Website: lowes
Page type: review-order
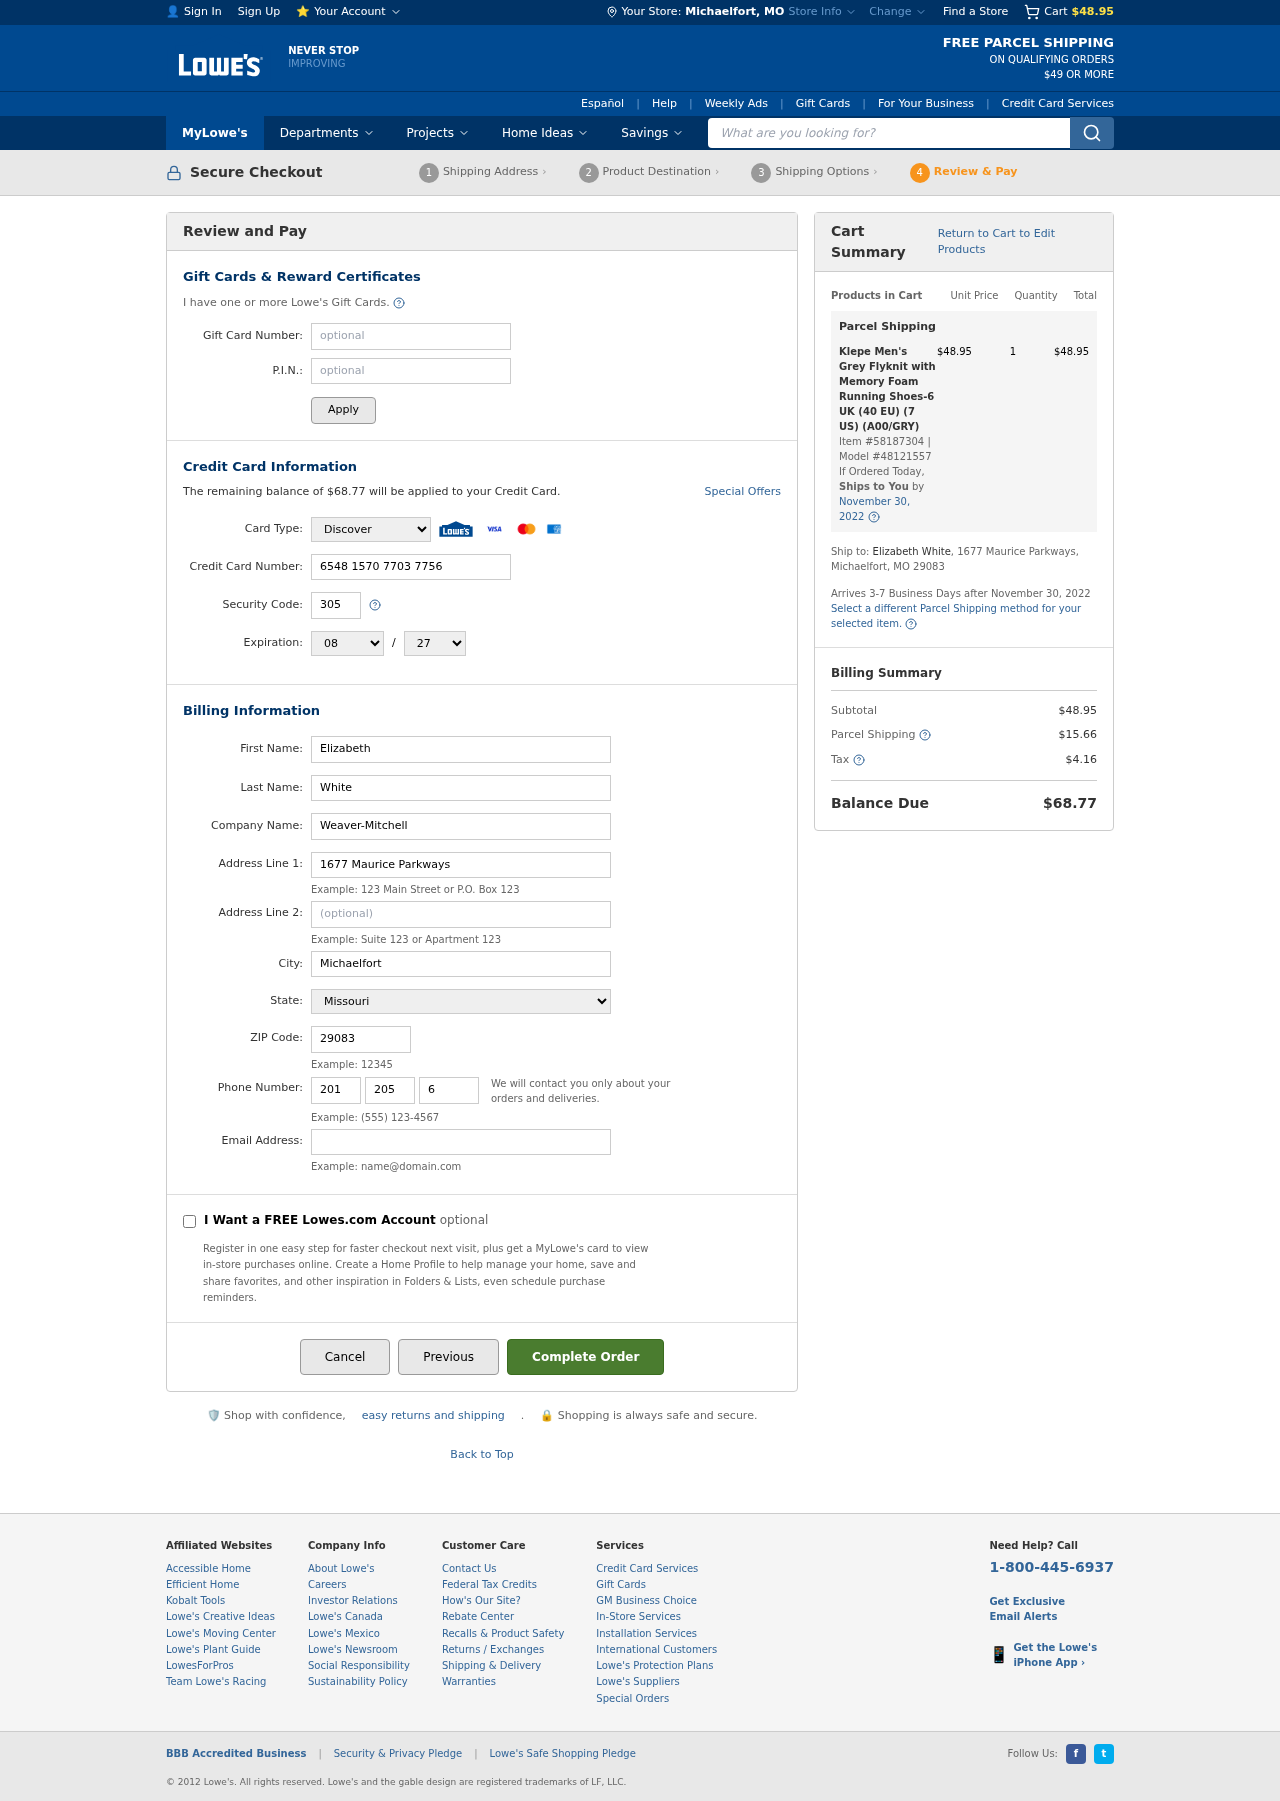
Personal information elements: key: PII_CARD_CVV
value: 305
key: PII_CARD_EXPIRY_MONTH
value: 08
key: PII_CARD_EXPIRY_YEAR
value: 27
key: PII_CARD_NUMBER
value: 6548 1570 7703 7756
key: PII_CARD_TYPE
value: Discover
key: PII_CITY
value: Michaelfort
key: PII_CITY_STATE
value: Michaelfort, MO
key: PII_COMPANY
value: Weaver-Mitchell
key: PII_EMAIL
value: elizabeth.white@hotmail.com
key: PII_FIRSTNAME
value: Elizabeth
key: PII_LASTNAME
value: White
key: PII_PHONE_AREA
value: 201
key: PII_PHONE_PREFIX
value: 205
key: PII_PHONE_SUFFIX
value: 6820
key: PII_POSTCODE
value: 29083
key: PII_STATE
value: Missouri
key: PII_STREET
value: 1677 Maurice Parkways
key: PII_STREET2
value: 1677 Maurice Parkways
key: PII_FULLNAME2
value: Elizabeth White
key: PII_STATE_ABBR
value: MO
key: PII_POSTCODE_FULL
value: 29083
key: PII_CITY_STATE_ZIP
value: Michaelfort, MO 29083
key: PII_POSTCODE_NUMERIC
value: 29083
Product elements: key: PRODUCT1_NAME
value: Klepe Men's Grey Flyknit with Memory Foam Running Shoes-6 UK (40 EU) (7 US) (A00/GRY)
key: PRODUCT1_PRICE
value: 48.95
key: PRODUCT1_QUANTITY
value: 1
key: PRODUCT1_ITEM_NUMBER
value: Item #58187304
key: PRODUCT1_MODEL_NUMBER
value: Model #48121557
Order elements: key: ORDER_SUBTOTAL
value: $48.95
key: ORDER_BALANCE_DUE
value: $68.77
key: ORDER_SHIPPING_DATE
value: November 30, 2022
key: ORDER_ITEM_TOTAL
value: $48.95
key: ORDER_SHIPPING_DATE2
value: November 30, 2022
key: ORDER_SHIPPING_COST
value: $15.66
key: ORDER_TAX
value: $4.16
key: ORDER_TOTAL
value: $68.77
Search elements: key: HEADER_SEARCH
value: What are you looking for?